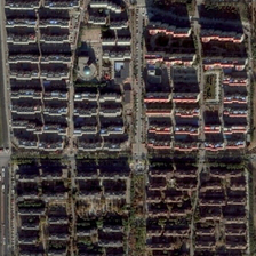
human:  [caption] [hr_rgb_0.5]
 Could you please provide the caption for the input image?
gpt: Some big roads go through the residential area.

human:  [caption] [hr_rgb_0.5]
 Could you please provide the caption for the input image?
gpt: Several roads pass through the residential area.

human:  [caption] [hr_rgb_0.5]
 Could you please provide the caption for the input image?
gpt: Some major roads run through residential areas.

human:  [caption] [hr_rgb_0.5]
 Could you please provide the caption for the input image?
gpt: Multi Lane residential area

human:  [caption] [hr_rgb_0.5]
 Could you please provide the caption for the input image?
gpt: Several roads cross the residential area.